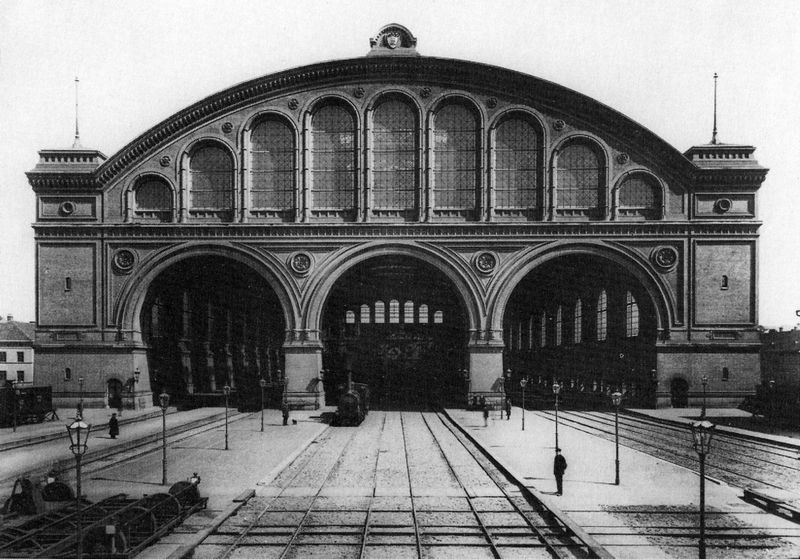
Titel: Anhalter Bahnhof in Berlin
Standort: Berlin, Anhalter Bahnhof (EU - D)
Schlagwörter: mann, menschen, fenster, glas, lampe, laterne, laternen, licht, pfeiler, säule, dach, haus, deutschland, mast, zug, rundbogen, kuppel, tor, halle, foto, bögen, maschine, groß, uniform, bahnhof, lok, lokomotive, bahnsteig, gleise, lock, schiene, schienen, tr